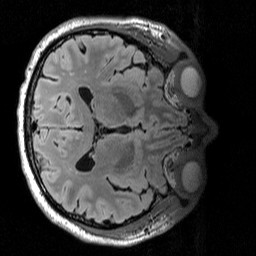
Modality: T2w
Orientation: axial
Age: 55
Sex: male
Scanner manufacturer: siemens
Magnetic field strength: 3 T
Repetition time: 5 s
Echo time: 0.386 s